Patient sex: M
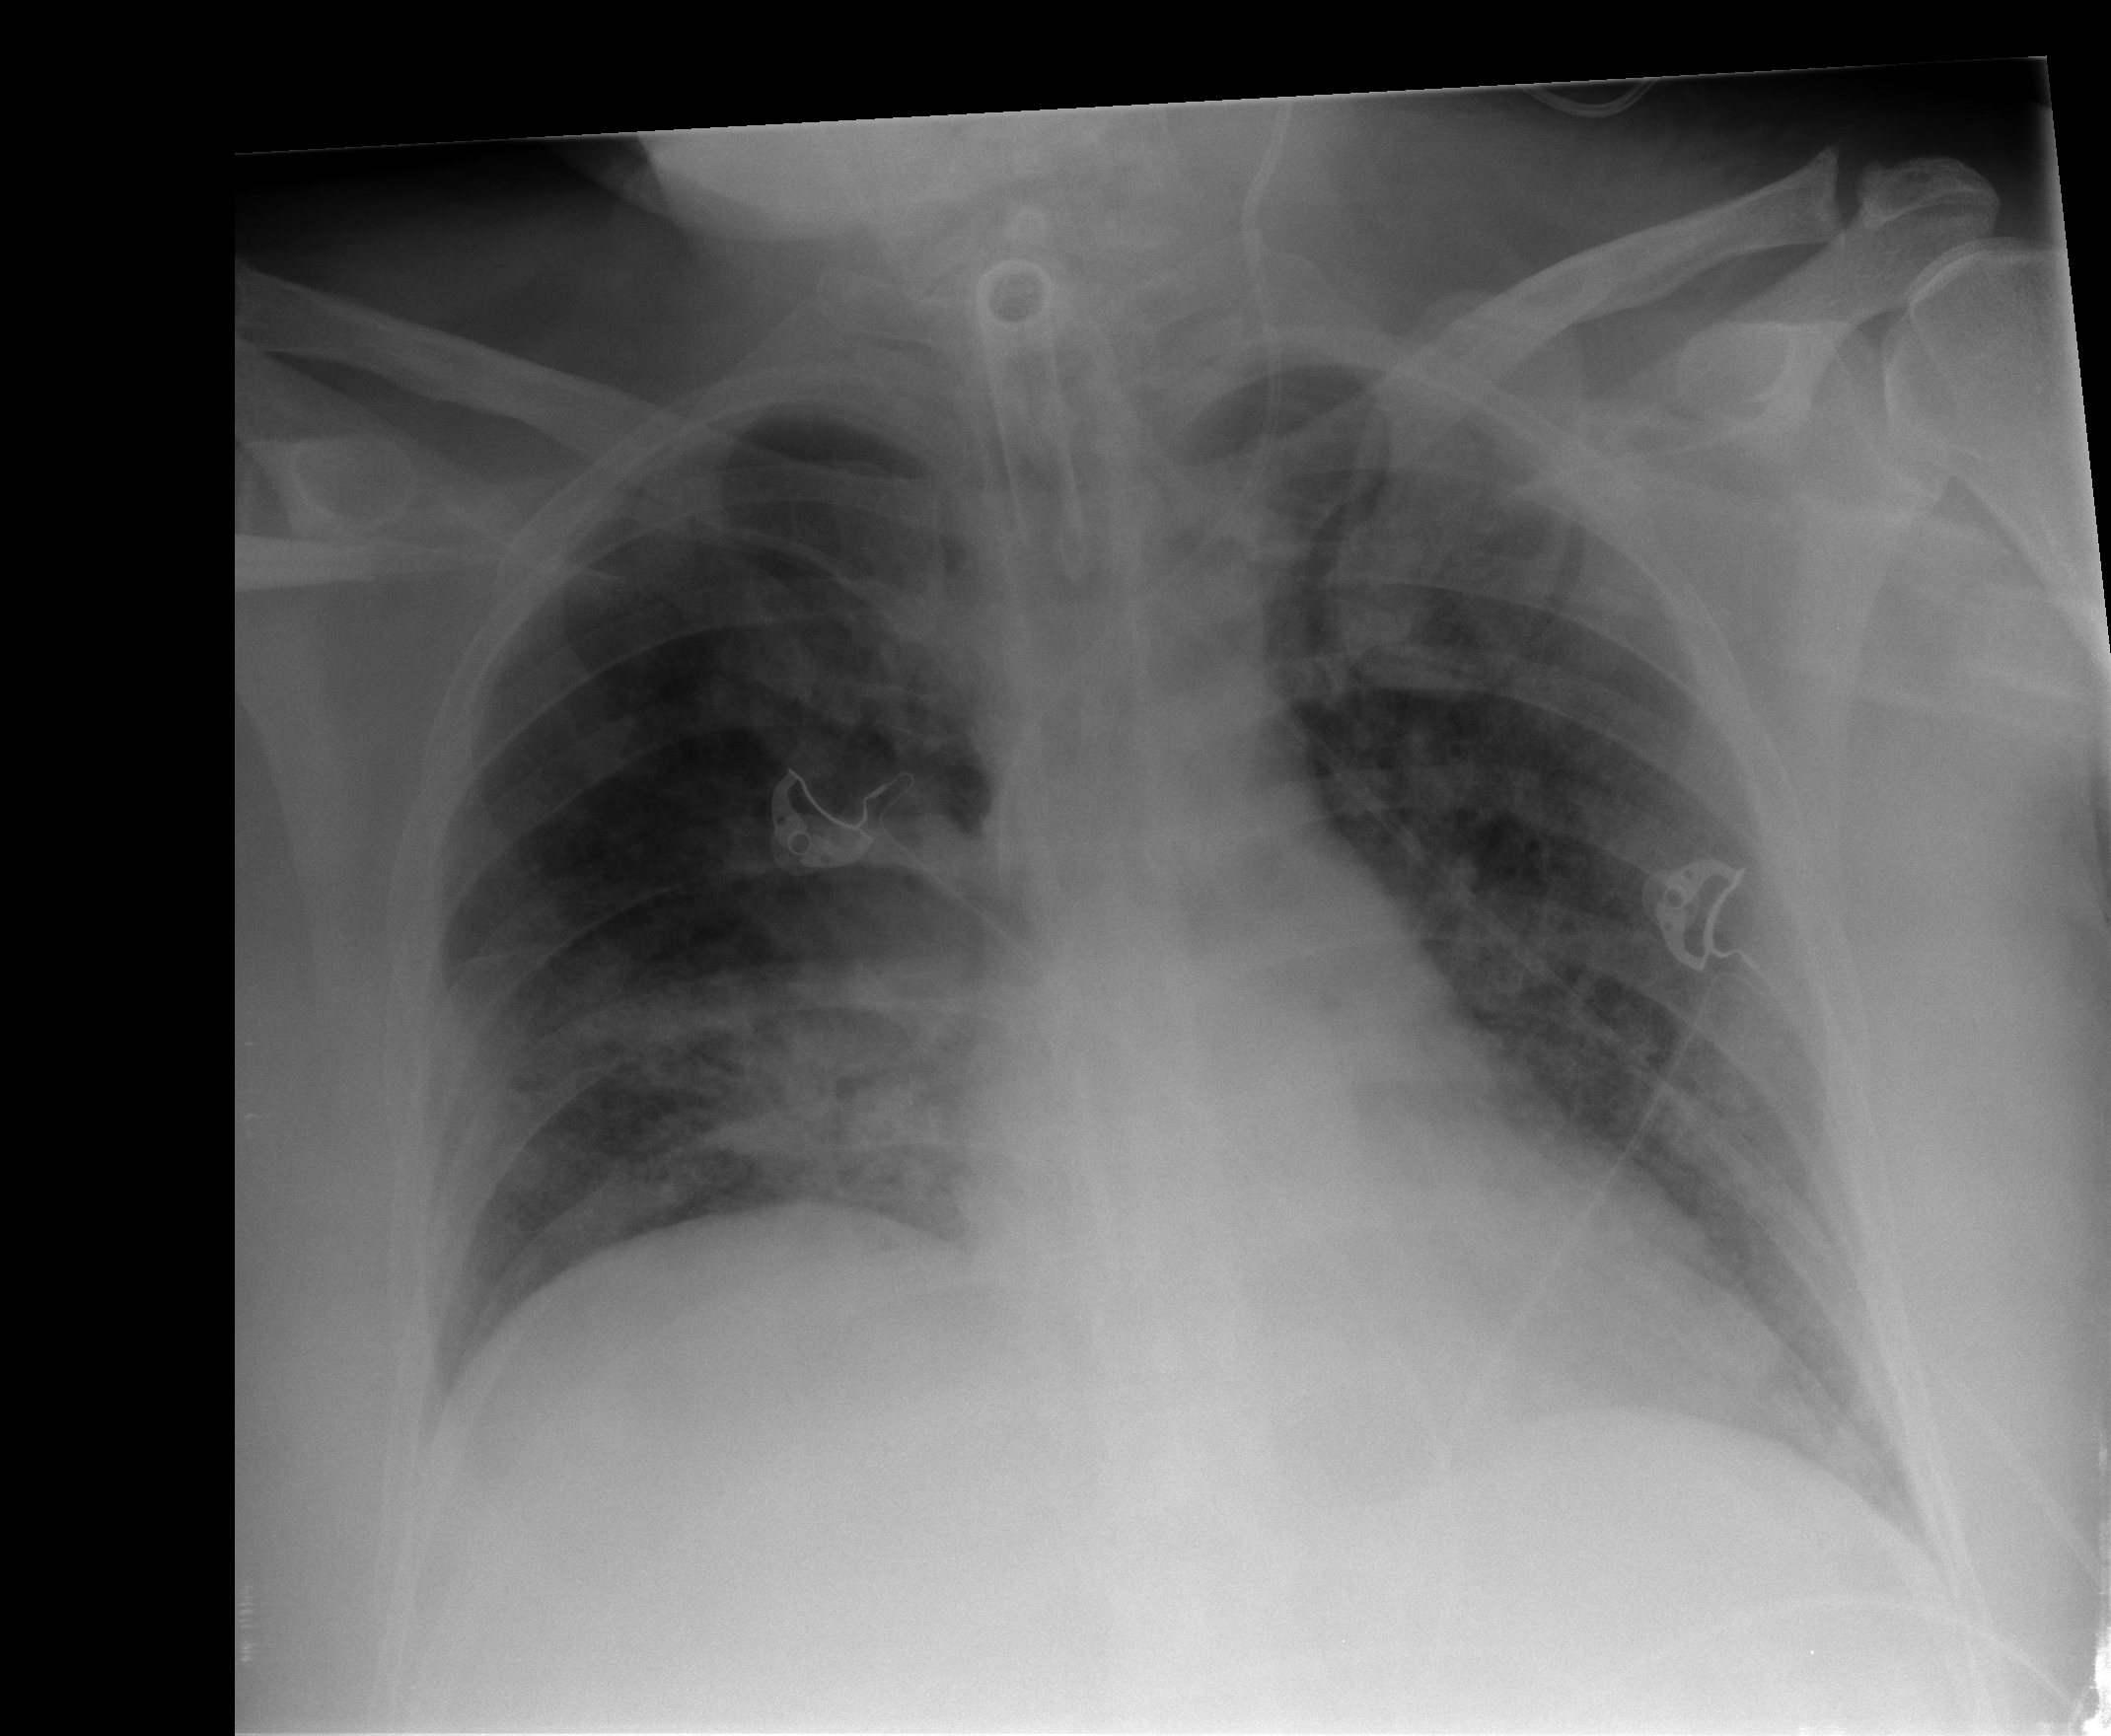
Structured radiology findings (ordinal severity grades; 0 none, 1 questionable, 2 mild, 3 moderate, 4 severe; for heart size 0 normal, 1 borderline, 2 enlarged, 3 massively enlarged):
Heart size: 0
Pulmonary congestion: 0
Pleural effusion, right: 0
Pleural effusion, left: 0
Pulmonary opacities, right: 3
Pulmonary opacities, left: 2
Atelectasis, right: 0
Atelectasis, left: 0